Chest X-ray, AP view. Patient: 54 years old, sex F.
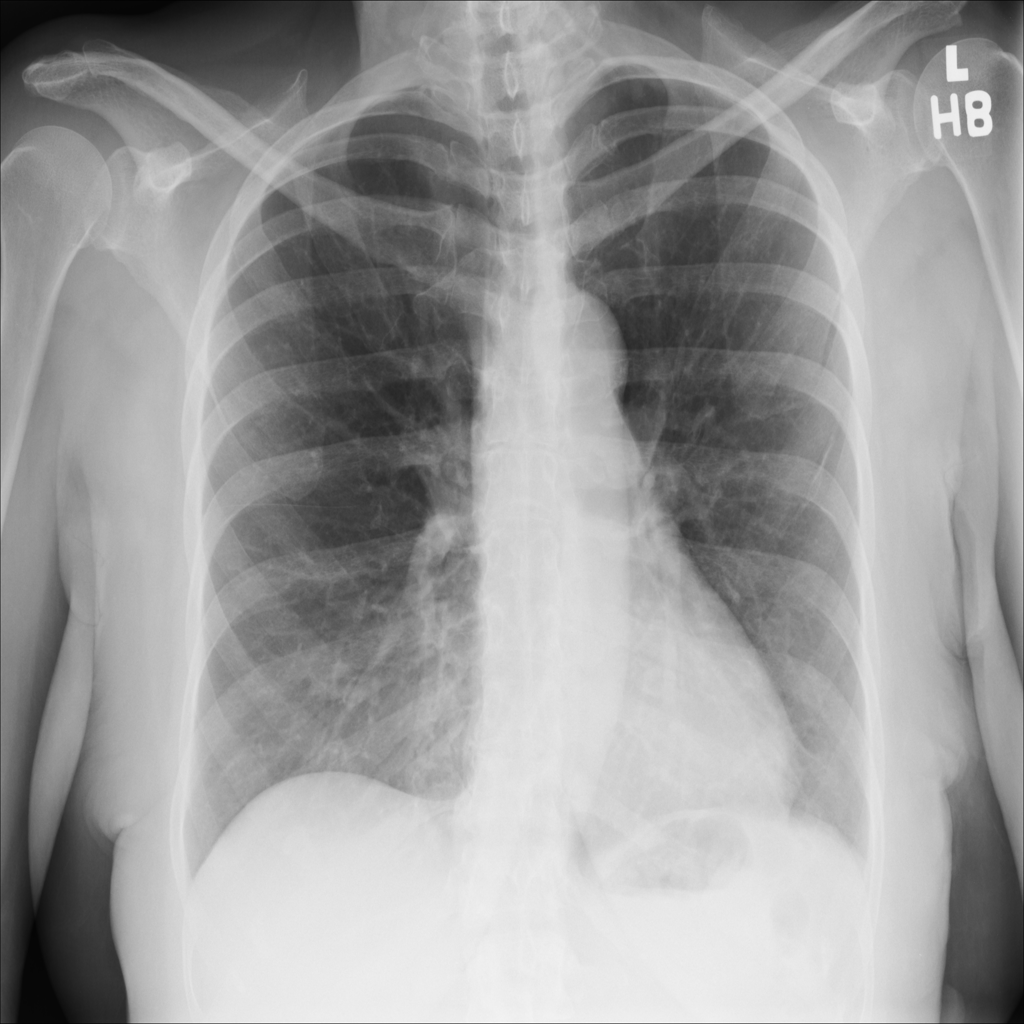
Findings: Atelectasis